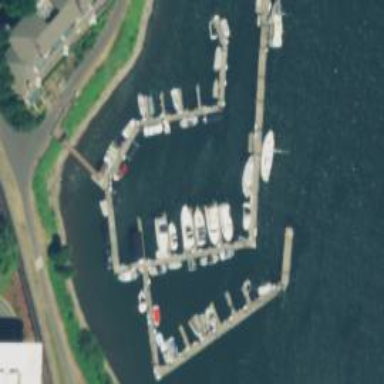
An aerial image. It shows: Marina on leisure land.